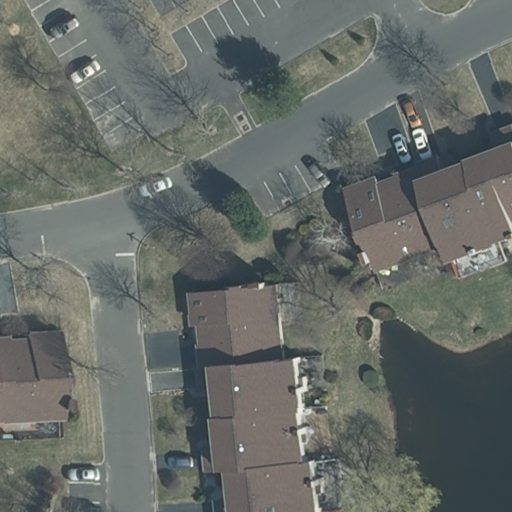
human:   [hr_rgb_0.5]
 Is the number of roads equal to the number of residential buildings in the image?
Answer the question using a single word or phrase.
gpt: yes

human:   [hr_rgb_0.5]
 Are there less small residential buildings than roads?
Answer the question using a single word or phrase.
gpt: yes

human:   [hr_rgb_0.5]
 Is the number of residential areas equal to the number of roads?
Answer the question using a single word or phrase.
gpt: no

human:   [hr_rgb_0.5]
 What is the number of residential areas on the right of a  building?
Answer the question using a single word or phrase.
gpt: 1

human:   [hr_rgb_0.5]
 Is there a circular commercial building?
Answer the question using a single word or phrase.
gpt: no

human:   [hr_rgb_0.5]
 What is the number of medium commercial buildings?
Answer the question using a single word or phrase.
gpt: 0

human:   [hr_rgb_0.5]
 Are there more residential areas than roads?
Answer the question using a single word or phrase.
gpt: no

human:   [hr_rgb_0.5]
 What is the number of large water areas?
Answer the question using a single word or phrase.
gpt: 1

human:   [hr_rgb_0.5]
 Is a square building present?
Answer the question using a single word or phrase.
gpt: no

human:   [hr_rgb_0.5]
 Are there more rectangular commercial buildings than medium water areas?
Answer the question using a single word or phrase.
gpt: no

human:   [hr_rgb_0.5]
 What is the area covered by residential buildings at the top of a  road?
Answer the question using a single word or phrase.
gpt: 579m2

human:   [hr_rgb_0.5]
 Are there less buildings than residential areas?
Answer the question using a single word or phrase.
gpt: no

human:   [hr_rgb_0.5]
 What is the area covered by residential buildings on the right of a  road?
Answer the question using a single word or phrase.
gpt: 1494m2

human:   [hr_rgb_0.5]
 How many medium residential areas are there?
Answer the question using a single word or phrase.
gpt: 0

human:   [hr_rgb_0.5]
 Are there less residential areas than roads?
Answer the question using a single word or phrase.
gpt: yes

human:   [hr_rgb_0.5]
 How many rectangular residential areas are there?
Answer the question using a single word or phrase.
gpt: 1

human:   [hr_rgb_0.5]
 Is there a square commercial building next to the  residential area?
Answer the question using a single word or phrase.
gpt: no

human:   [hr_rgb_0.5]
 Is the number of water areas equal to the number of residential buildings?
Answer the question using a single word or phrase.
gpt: no

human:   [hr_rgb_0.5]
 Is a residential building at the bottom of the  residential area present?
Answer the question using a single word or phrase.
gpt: no

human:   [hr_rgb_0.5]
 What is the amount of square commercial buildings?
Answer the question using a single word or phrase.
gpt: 0

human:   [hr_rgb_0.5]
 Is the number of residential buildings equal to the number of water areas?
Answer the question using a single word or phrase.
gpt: no

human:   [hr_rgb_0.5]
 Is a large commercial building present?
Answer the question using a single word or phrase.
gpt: no

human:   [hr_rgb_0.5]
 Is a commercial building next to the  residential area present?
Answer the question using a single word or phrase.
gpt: no

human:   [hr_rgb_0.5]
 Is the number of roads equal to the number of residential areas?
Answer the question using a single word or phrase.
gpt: no

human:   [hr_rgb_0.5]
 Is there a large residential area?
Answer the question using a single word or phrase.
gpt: yes

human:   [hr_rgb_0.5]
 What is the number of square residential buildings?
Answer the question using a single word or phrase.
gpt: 0

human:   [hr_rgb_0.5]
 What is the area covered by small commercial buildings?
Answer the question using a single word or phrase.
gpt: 0m2

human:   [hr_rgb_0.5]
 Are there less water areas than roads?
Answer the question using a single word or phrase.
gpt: yes

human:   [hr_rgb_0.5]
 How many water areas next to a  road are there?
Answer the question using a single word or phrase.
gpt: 1

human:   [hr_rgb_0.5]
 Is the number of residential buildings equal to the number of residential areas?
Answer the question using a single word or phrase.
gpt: no

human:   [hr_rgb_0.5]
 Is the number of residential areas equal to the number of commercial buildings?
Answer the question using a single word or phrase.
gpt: no

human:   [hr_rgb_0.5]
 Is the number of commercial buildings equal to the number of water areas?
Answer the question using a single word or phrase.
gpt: no

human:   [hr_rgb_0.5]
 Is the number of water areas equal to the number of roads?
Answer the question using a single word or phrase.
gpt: no

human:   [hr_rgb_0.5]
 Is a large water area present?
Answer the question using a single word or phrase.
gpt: yes

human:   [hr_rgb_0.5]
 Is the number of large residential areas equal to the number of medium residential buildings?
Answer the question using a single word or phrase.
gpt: yes

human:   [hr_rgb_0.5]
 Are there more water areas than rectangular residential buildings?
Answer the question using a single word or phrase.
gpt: no

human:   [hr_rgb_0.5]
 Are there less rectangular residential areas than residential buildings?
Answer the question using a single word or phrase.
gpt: yes